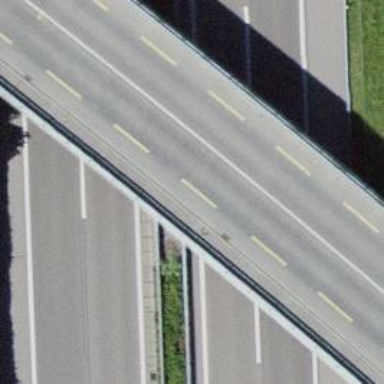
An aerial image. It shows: Secondary road bridge with designated cycle lane.